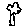
Label: tree